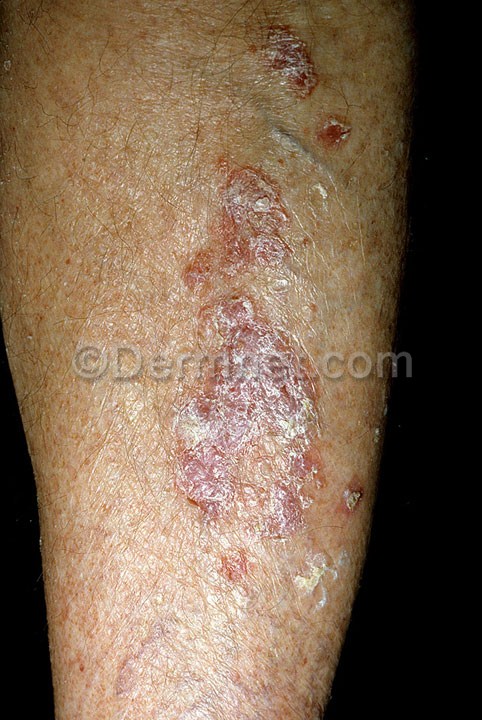
Disease: Actinic Keratosis Basal Cell Carcinoma and other Malignant Lesions